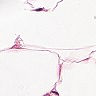
Metastatic tissue present: no